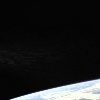
Label: space